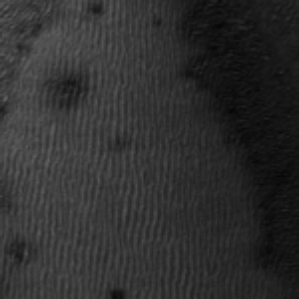
Label: frost